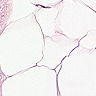
Metastatic tissue present: no